Question: Trying to set up 4 different segues that are triggered from 4 different cells in a 'UITableView' to segue to different view controllers in my app. My main menu is embedded in a navigation controller. I setup the segues by control dragging from the main menu view controller to my 4 different view controllers. Then in 'didSelectRowAtIndexPath' I switch the 'indexPath'.row and instantiate my segues from this method. The problem I'm running into is a crash when the segue is performed. 'prepareForSegue' is called so I know the segue is being triggered but it's causing a crash that I can't seem to figure out. Code posted below, any help would be appreciated, thank you.
'''
-(void)tableView:(UITableView *)tableView didSelectRowAtIndexPath:(NSIndexPath *)indexPath
{
switch(indexPath.row)
{
case 0:
break;
case 1:
{
[self performSegueWithIdentifier:@"SecondViewController" sender:self];
//Also tried passing in the cell for the parameter "sender:" but this
//doesnt work either.
break;
}
//Other segues would be performed in a similar manner.
case 2:
break;
case 3:
break;
case 4:
break;
case 5:
break;
}
}
'''

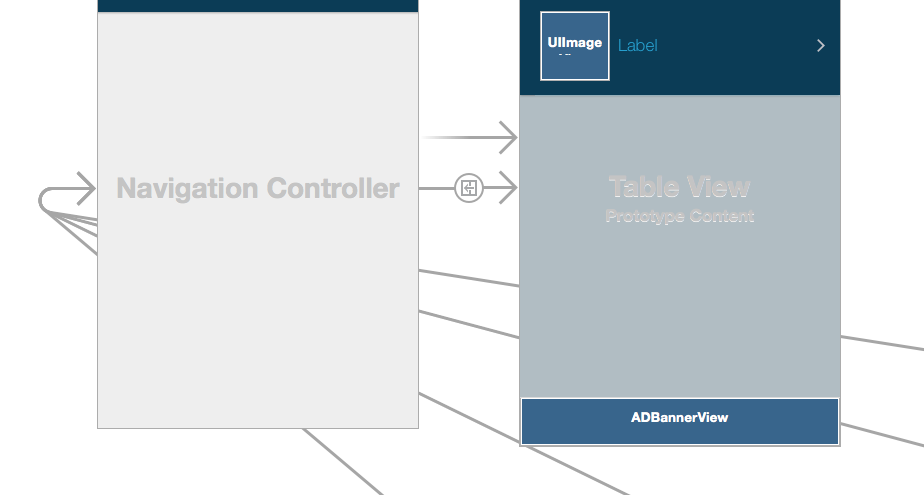
Answer: Your segue is configured as a "push" segue. This means that an instance of 'SecondViewController' would be pushed on to a Navigation Controller's navigation stack. (See <URL>
However, your table view controller isn't inside a navigation controller, so this is impossible. (There's no stack of view controllers to push on to.)
Your simple choices:
- -
More complex solutions involve building custom parent view controllers and defining custom transitions, but I'm assuming that's not what you're after.
---
Some unrelated general information:
- 'prepareForSegue:sender:'- <URL>